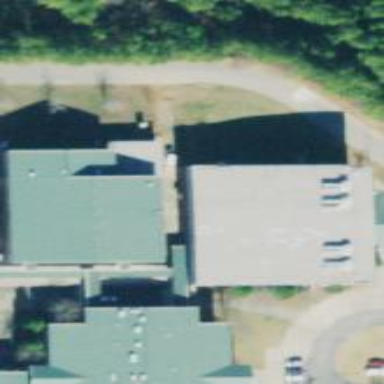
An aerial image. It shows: School building.